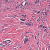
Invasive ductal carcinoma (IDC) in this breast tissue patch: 1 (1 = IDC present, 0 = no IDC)